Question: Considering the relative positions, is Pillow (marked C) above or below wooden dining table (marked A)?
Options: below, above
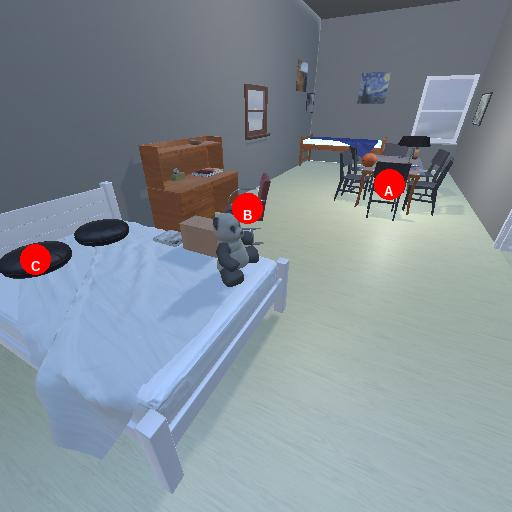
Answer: below